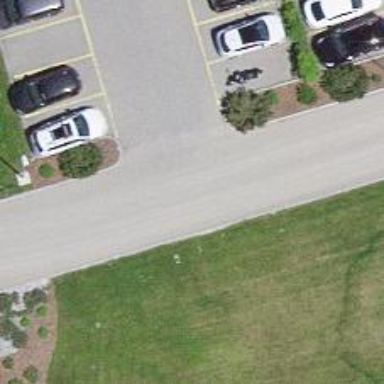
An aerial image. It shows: Parking aisle designated as service road.